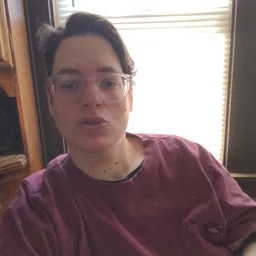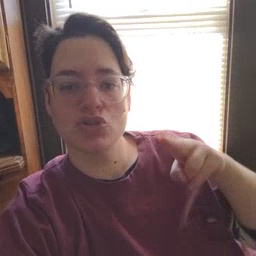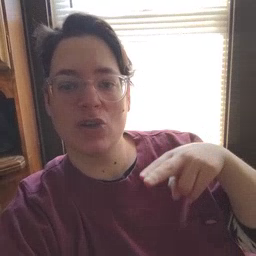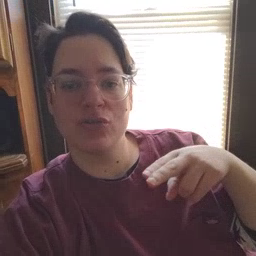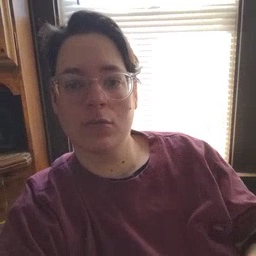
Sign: chair